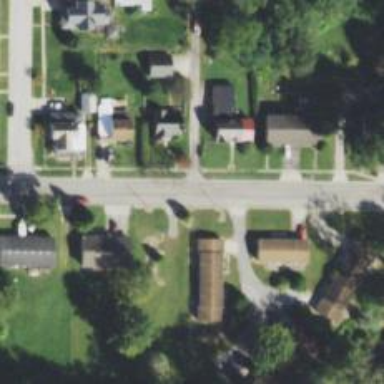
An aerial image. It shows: Alley classified as service road.